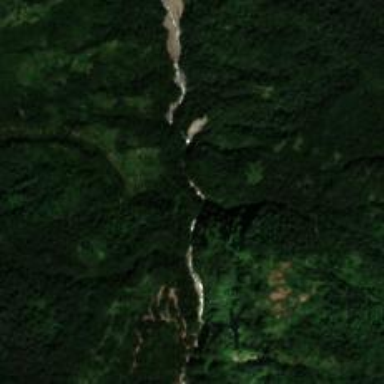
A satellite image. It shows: Beautiful view of river.